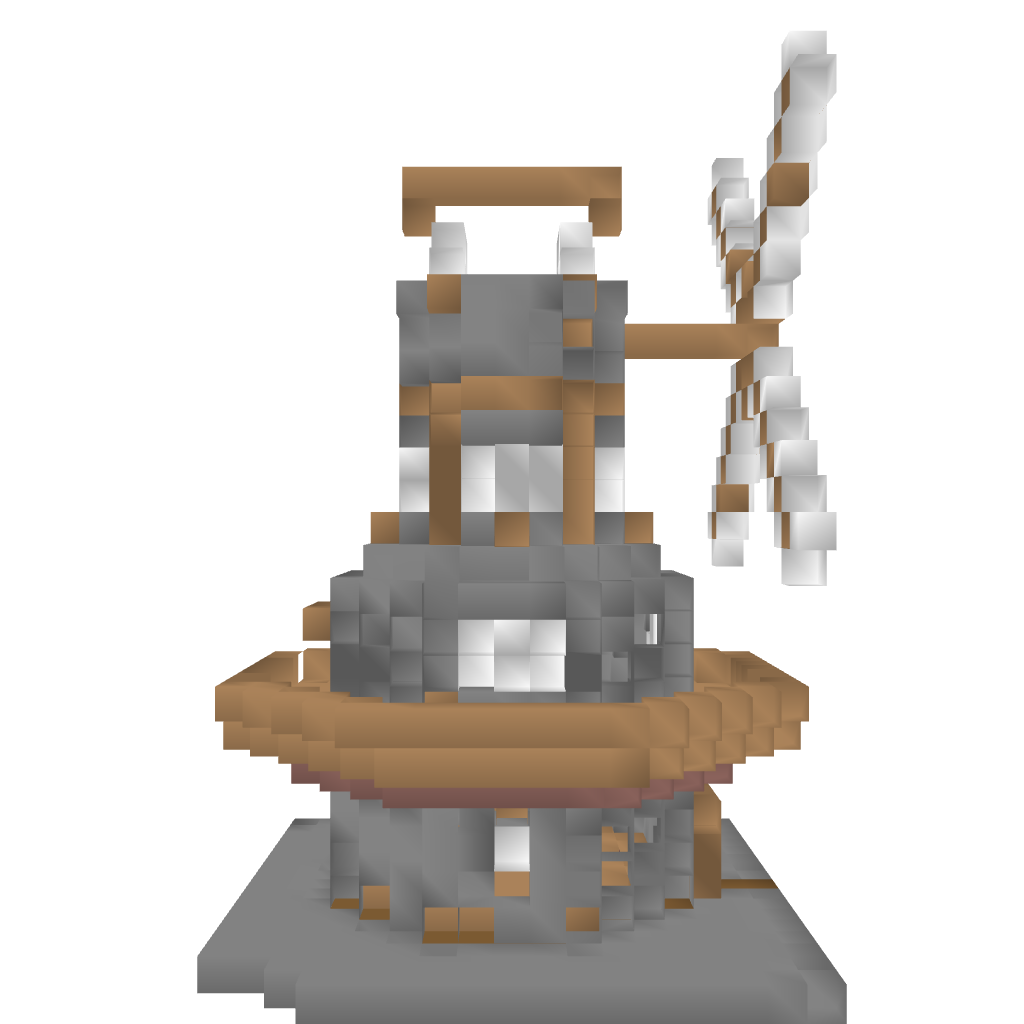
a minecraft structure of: Tudor Style Windmill bad low quality